Field crop: maize
Growth stage: 2
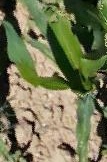
Species: maize